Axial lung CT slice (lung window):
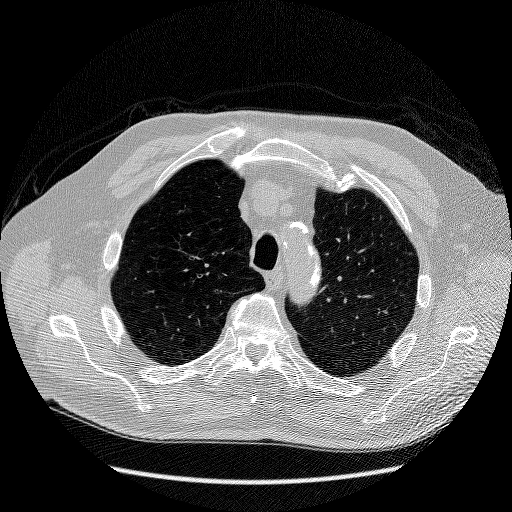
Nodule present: no